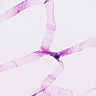
Metastatic tissue present: no